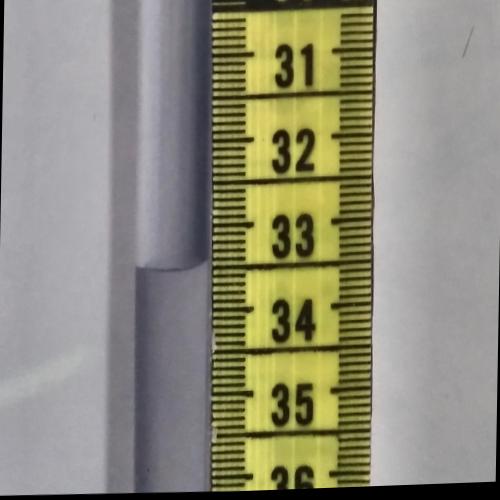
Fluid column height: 33.5 cm